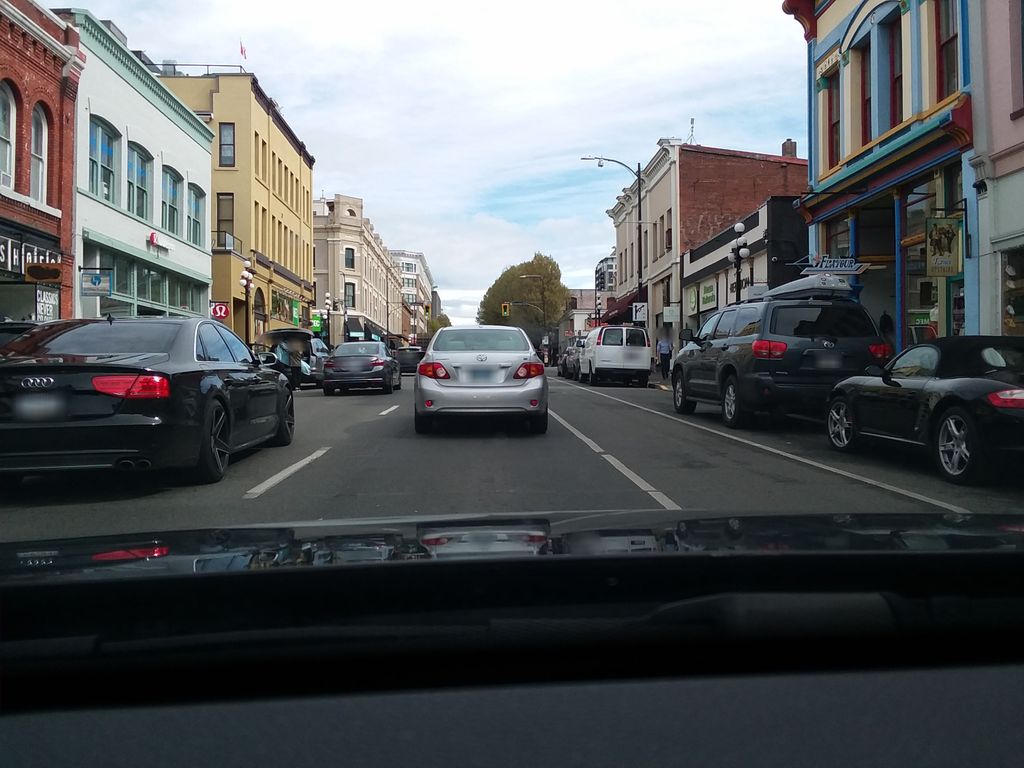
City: victoria